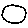
Label: circle